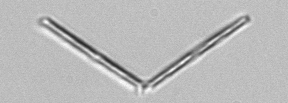
Label: Thalassionema